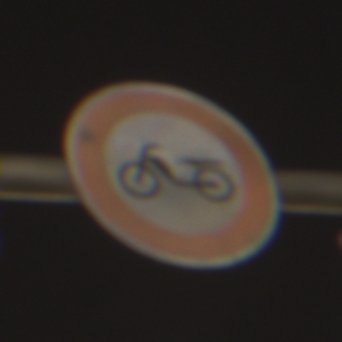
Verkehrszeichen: VerbotMofas
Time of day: Night
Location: Outdoor (Urban)
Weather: Clear
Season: NotSpecified
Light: Artificial